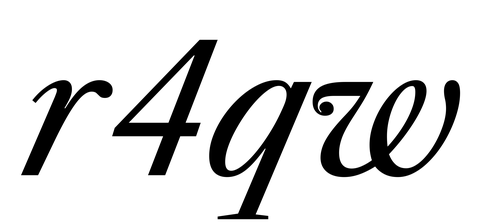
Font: LibreCaslonText-Italic_Italic